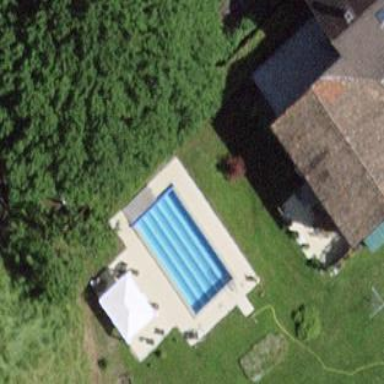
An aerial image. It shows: Swimming pool located in leisure land.